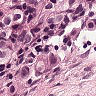
Metastatic tissue present: yes